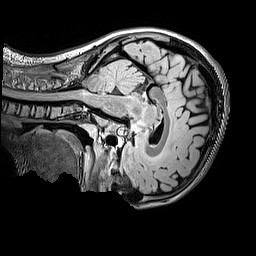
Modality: FLAIR
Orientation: sagittal
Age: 13
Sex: female
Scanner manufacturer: siemens
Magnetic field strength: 3 T
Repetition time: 5 s
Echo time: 0.388 s